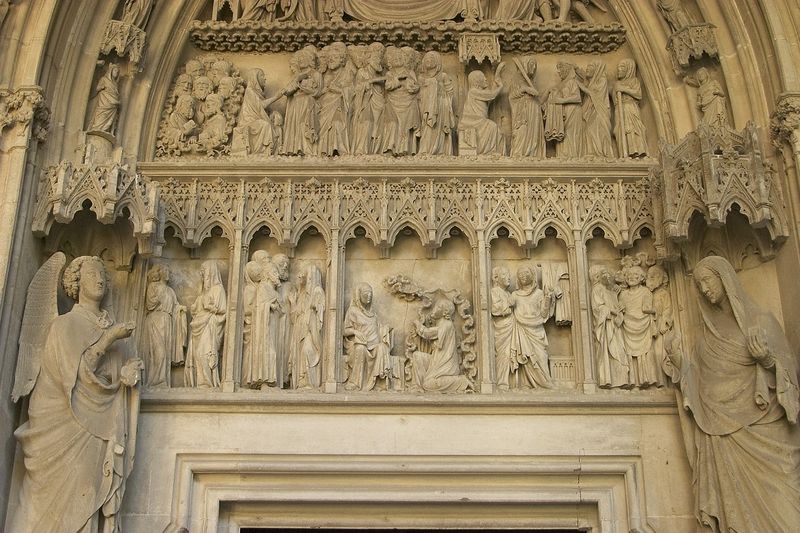
Titel: Kathedrale von Pamplona
Künstler: Jaques Perut
Standort: Pamplona, Kathedrale (EU - E - Navarra)
Schlagwörter: gott, menschen, frau, szene, stein, kirche, mantel, gotik, engel, kopfbedeckung, relief, bogen, türe, figuren, könig, papst, detail, knie, foto, eingang, dom, münster, kathedrale, schnitzerei, portal, skulpturen, sandstein, spitzbogen, mittelalter, baldachin, tempel, maria, kreuzgang, tympanon, tympanen, türsturz, spitzboge